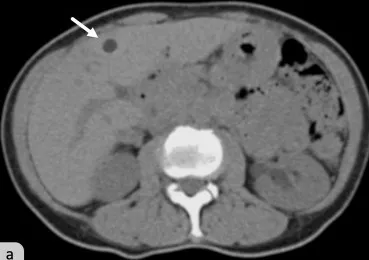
Abdominal axial CT scan showing a hypointense lesion (arrow) in segment IVb of the right liver.
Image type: radiology (ct)